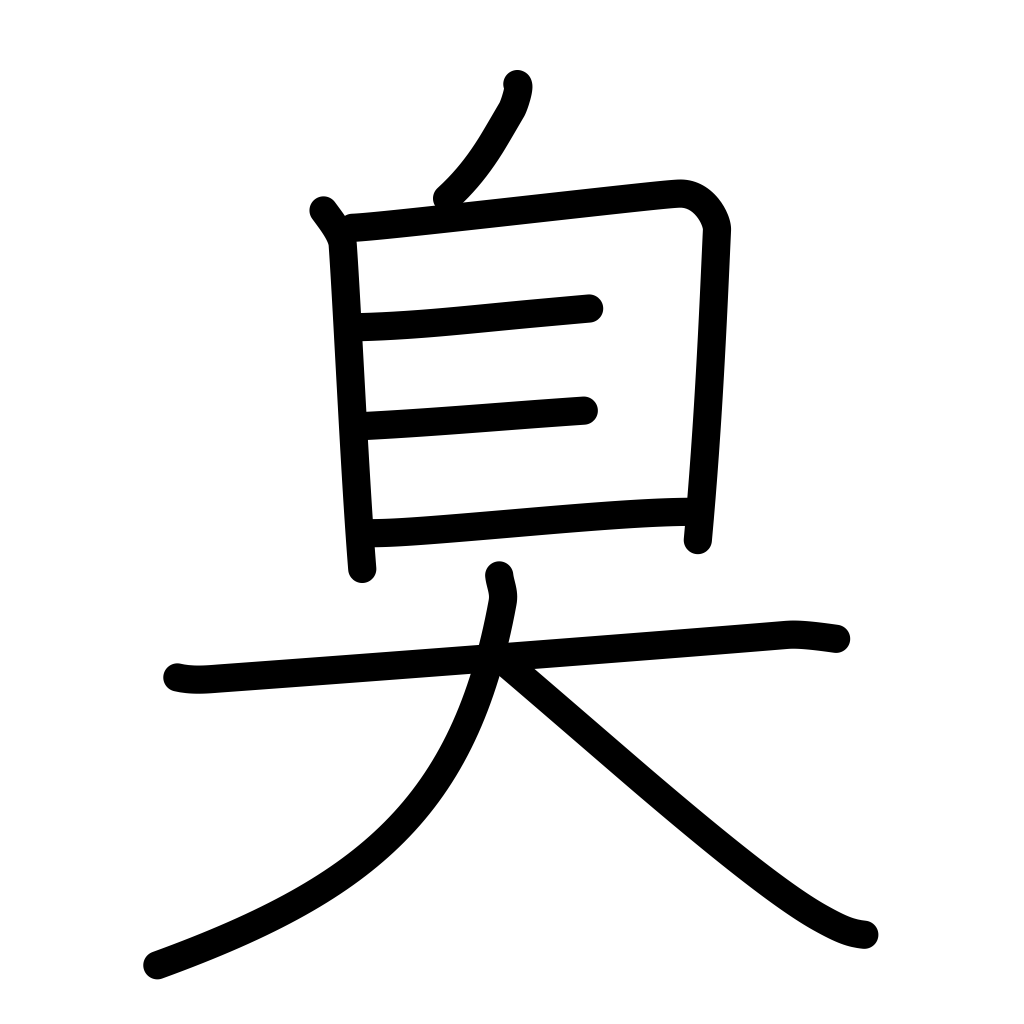
Meaning: odor, ill-smelling